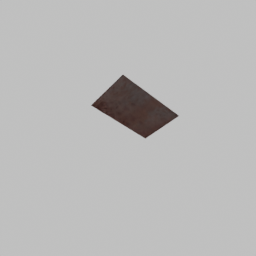
Label: decoration